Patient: sex M, age 80
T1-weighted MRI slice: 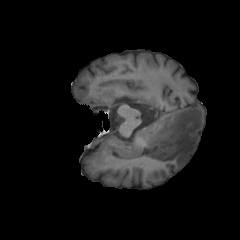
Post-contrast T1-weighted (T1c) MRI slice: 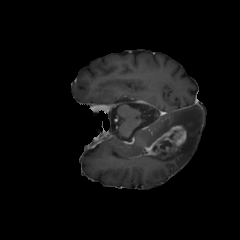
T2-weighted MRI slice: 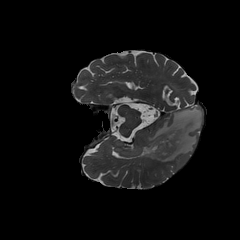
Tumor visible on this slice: yes
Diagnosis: Glioblastoma, IDH-wildtype
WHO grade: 4